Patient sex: M
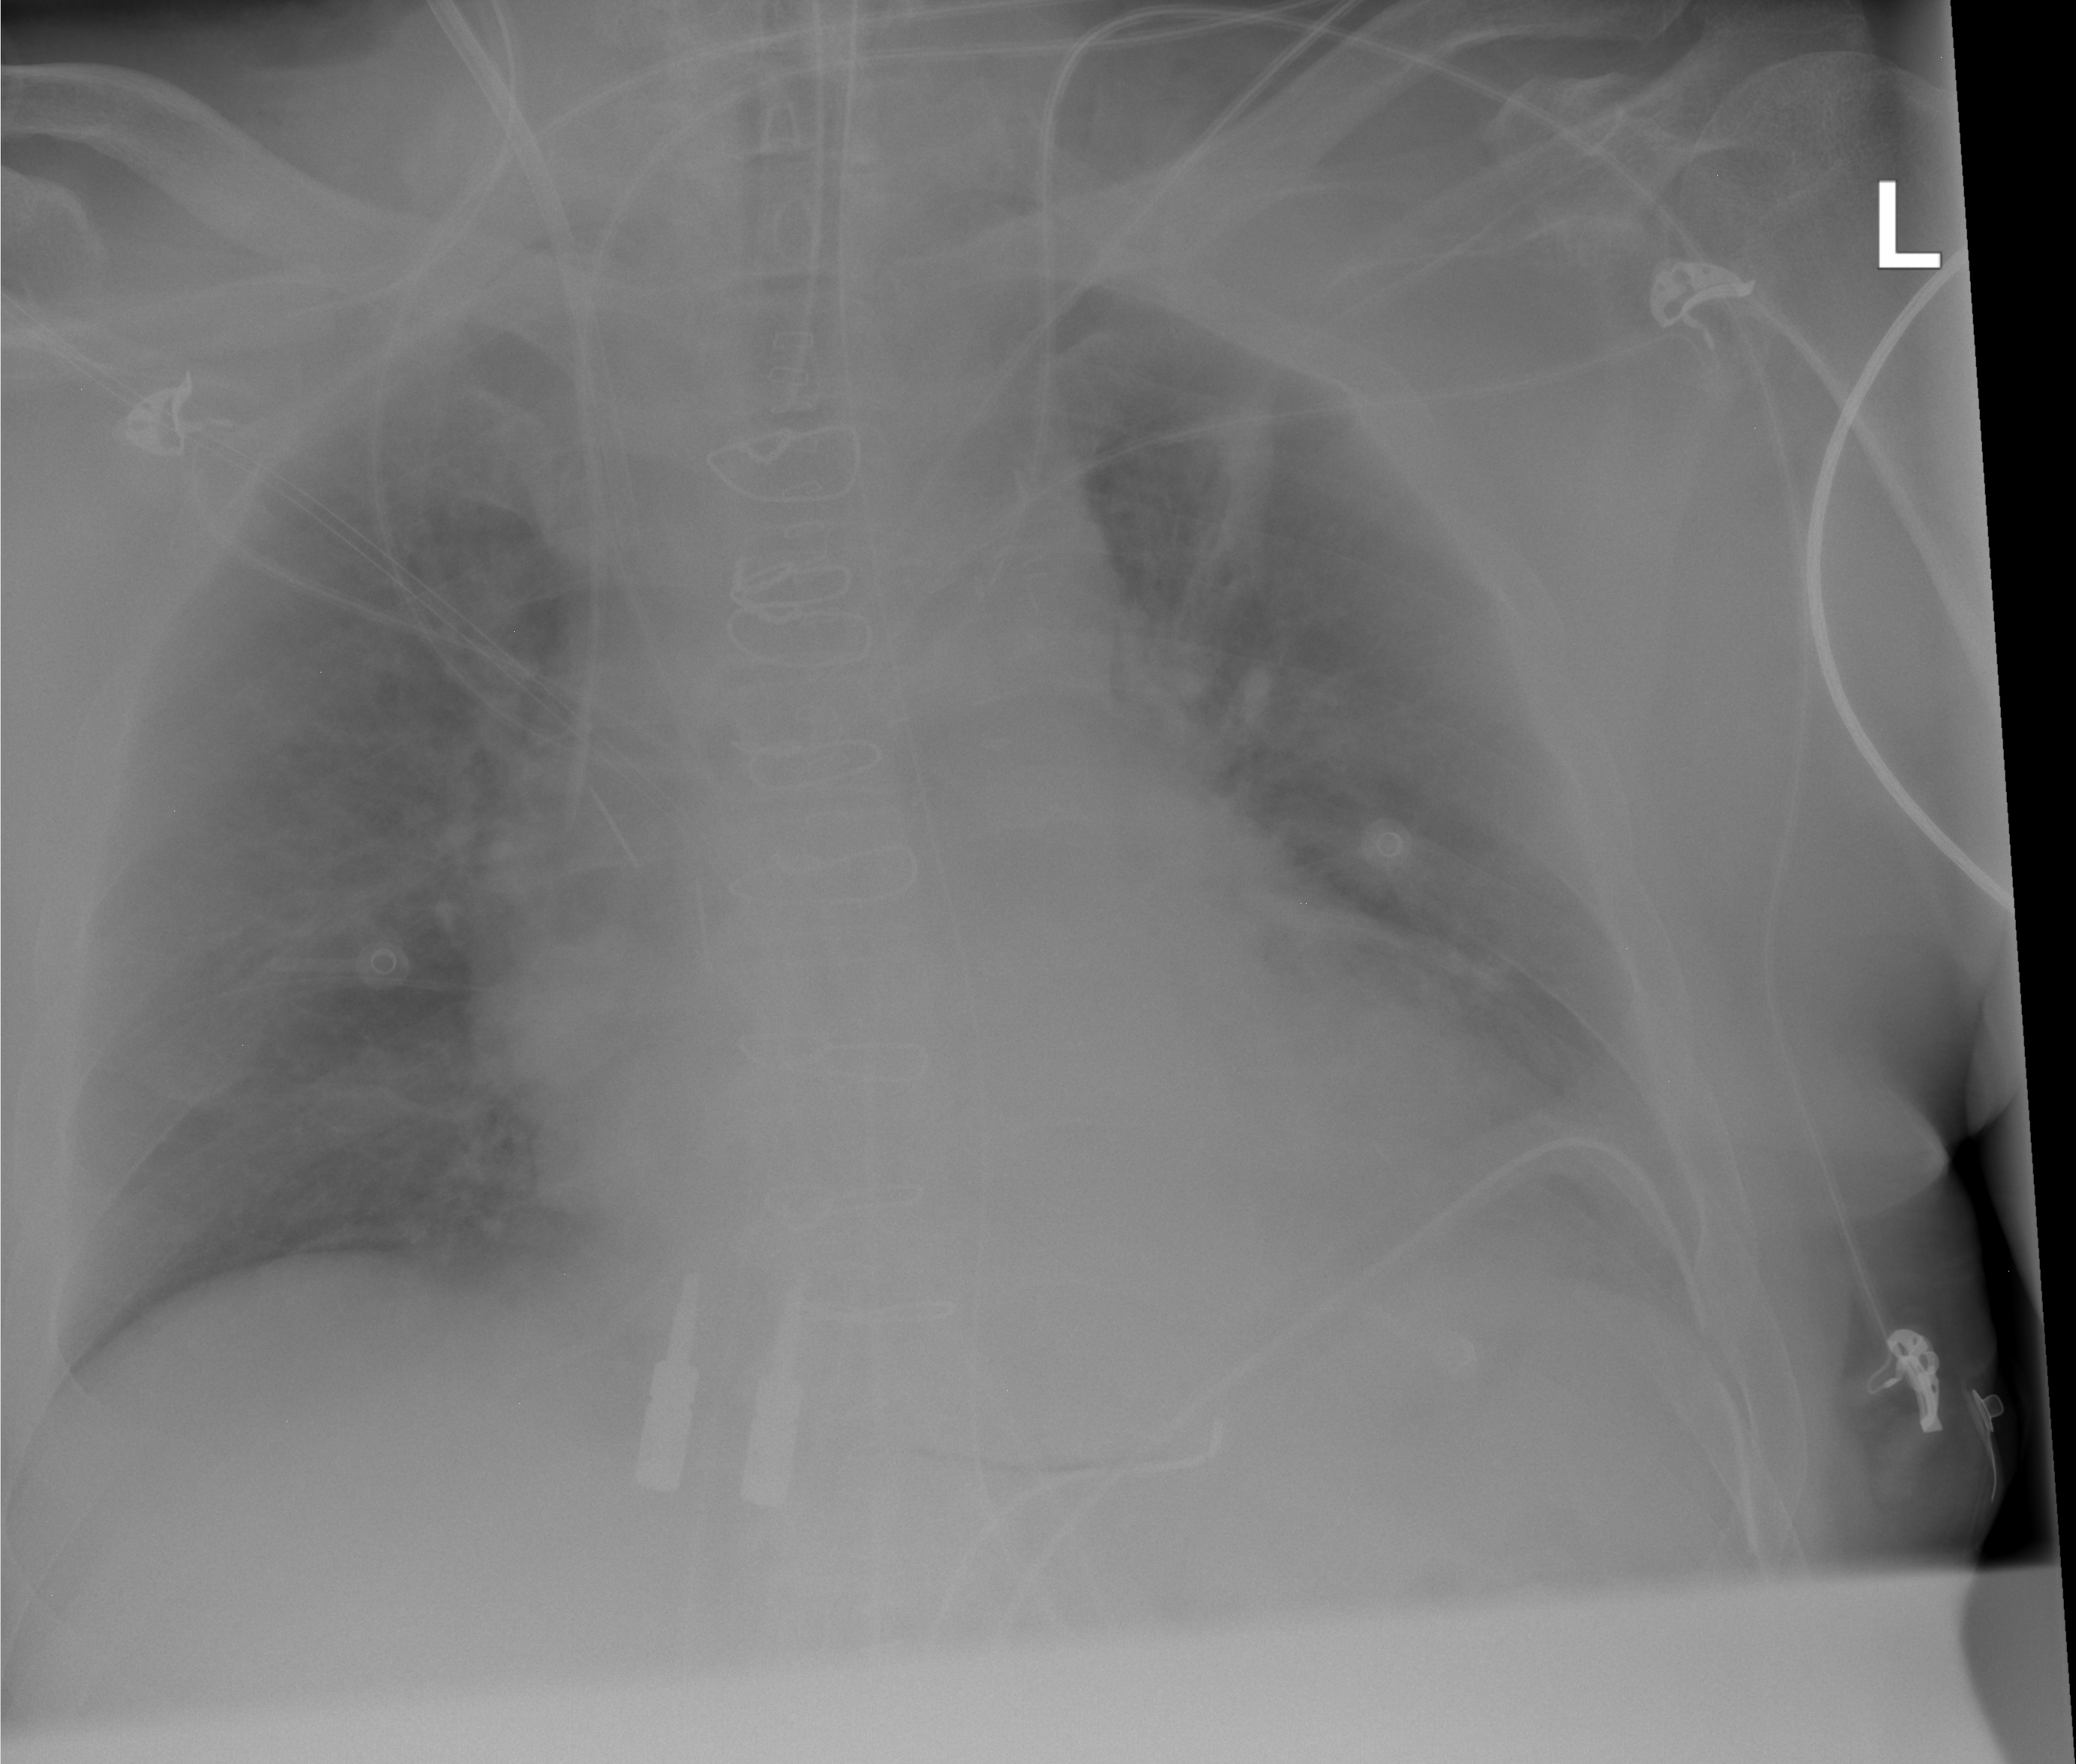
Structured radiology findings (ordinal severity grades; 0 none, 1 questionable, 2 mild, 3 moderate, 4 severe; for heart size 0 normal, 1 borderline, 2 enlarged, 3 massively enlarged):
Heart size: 2
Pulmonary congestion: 2
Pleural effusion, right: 0
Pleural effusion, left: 0
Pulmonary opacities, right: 0
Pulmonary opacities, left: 0
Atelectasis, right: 0
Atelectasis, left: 2